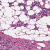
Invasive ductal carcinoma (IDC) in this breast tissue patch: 0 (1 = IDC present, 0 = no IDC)